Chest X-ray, AP view. Patient: 38 years old, sex M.
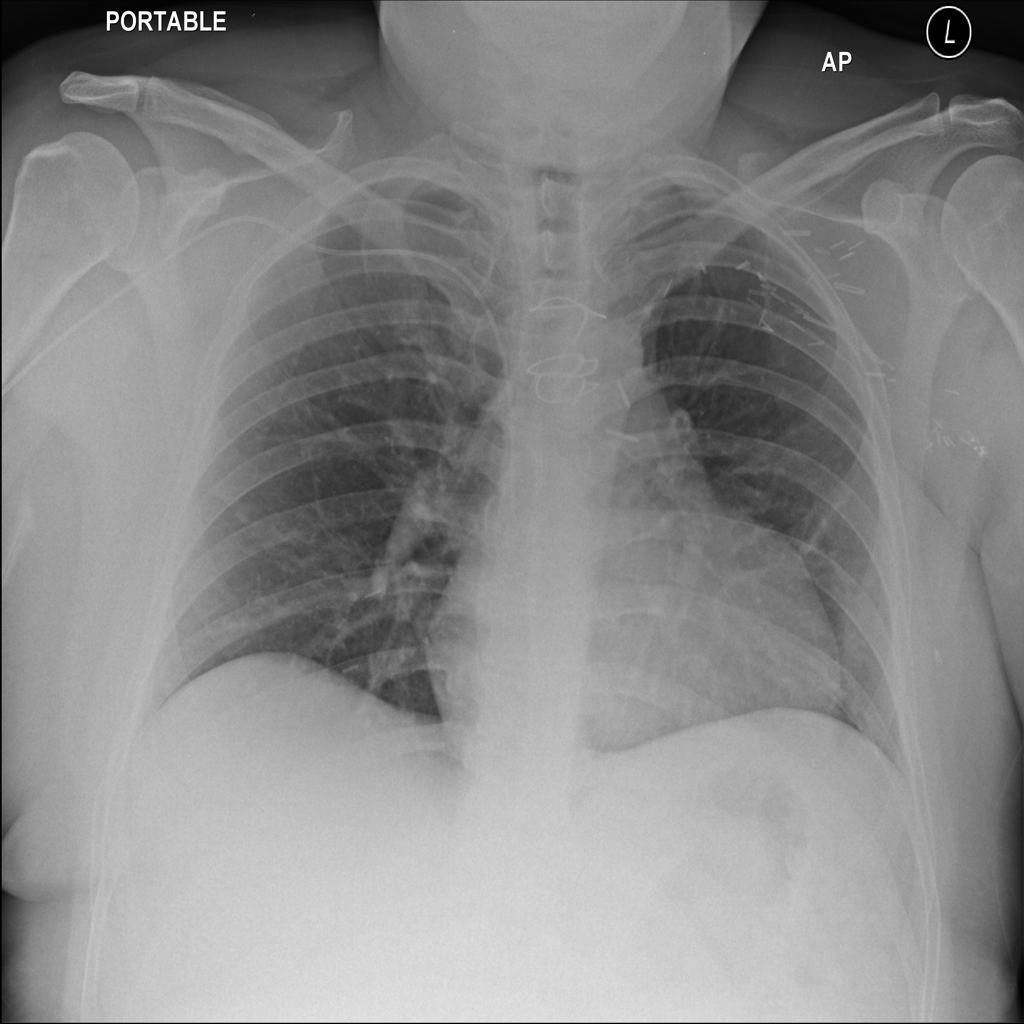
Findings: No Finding